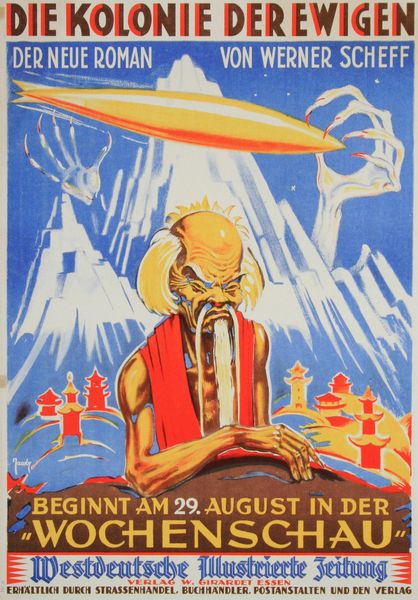
Titel: Die Kolonie der Ewigen
Künstler: Jacoby
Institution: Privatbesitz
Schlagwörter: mann, bart, hände, gebirge, datum, glatze, titel, text, schriften, beschriftung, plakat, autor, krallen, ankündigung, china, textfeld, film, kreatur, zeppelin, pagoden, luftschiff, flugschiff